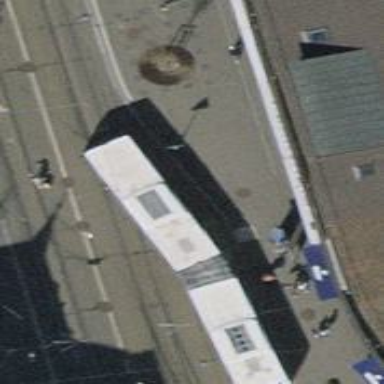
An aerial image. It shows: Bus stop with platform for public transport.